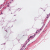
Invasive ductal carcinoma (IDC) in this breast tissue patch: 0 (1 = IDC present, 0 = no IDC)